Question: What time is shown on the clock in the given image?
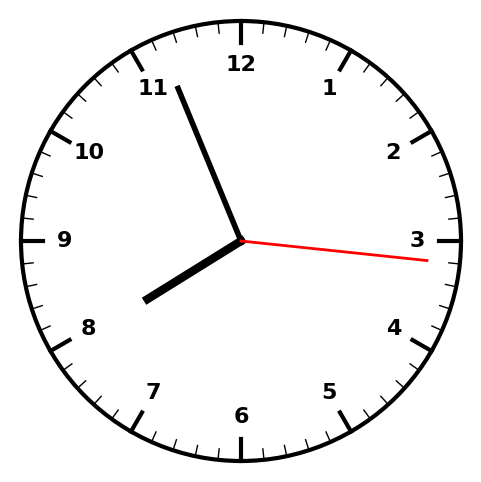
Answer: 07:56:16